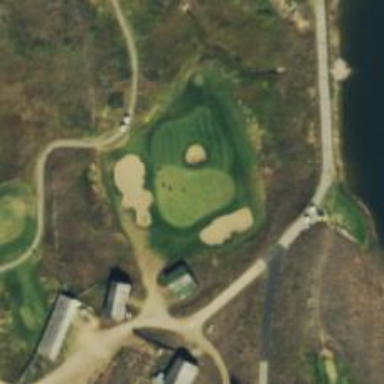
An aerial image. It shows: Golf hole.